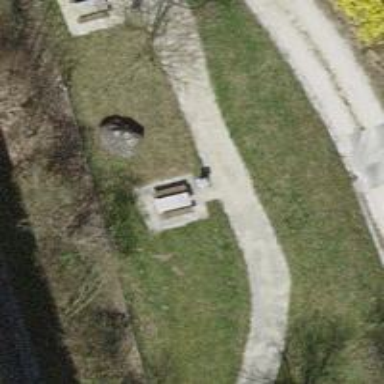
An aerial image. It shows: Picnic table located in leisure land area.